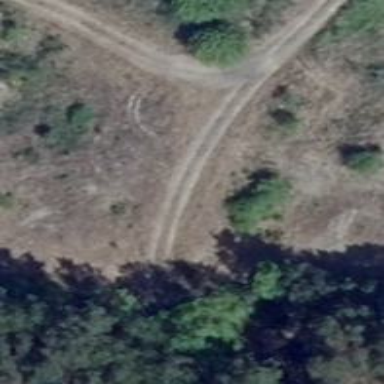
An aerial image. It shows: Sandy track road with grade4 tracktype.